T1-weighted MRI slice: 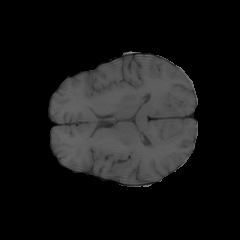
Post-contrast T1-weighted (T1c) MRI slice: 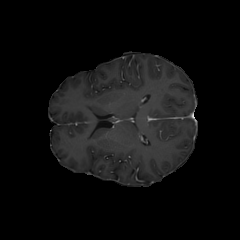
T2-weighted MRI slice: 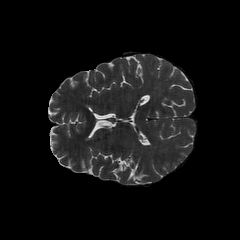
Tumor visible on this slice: yes